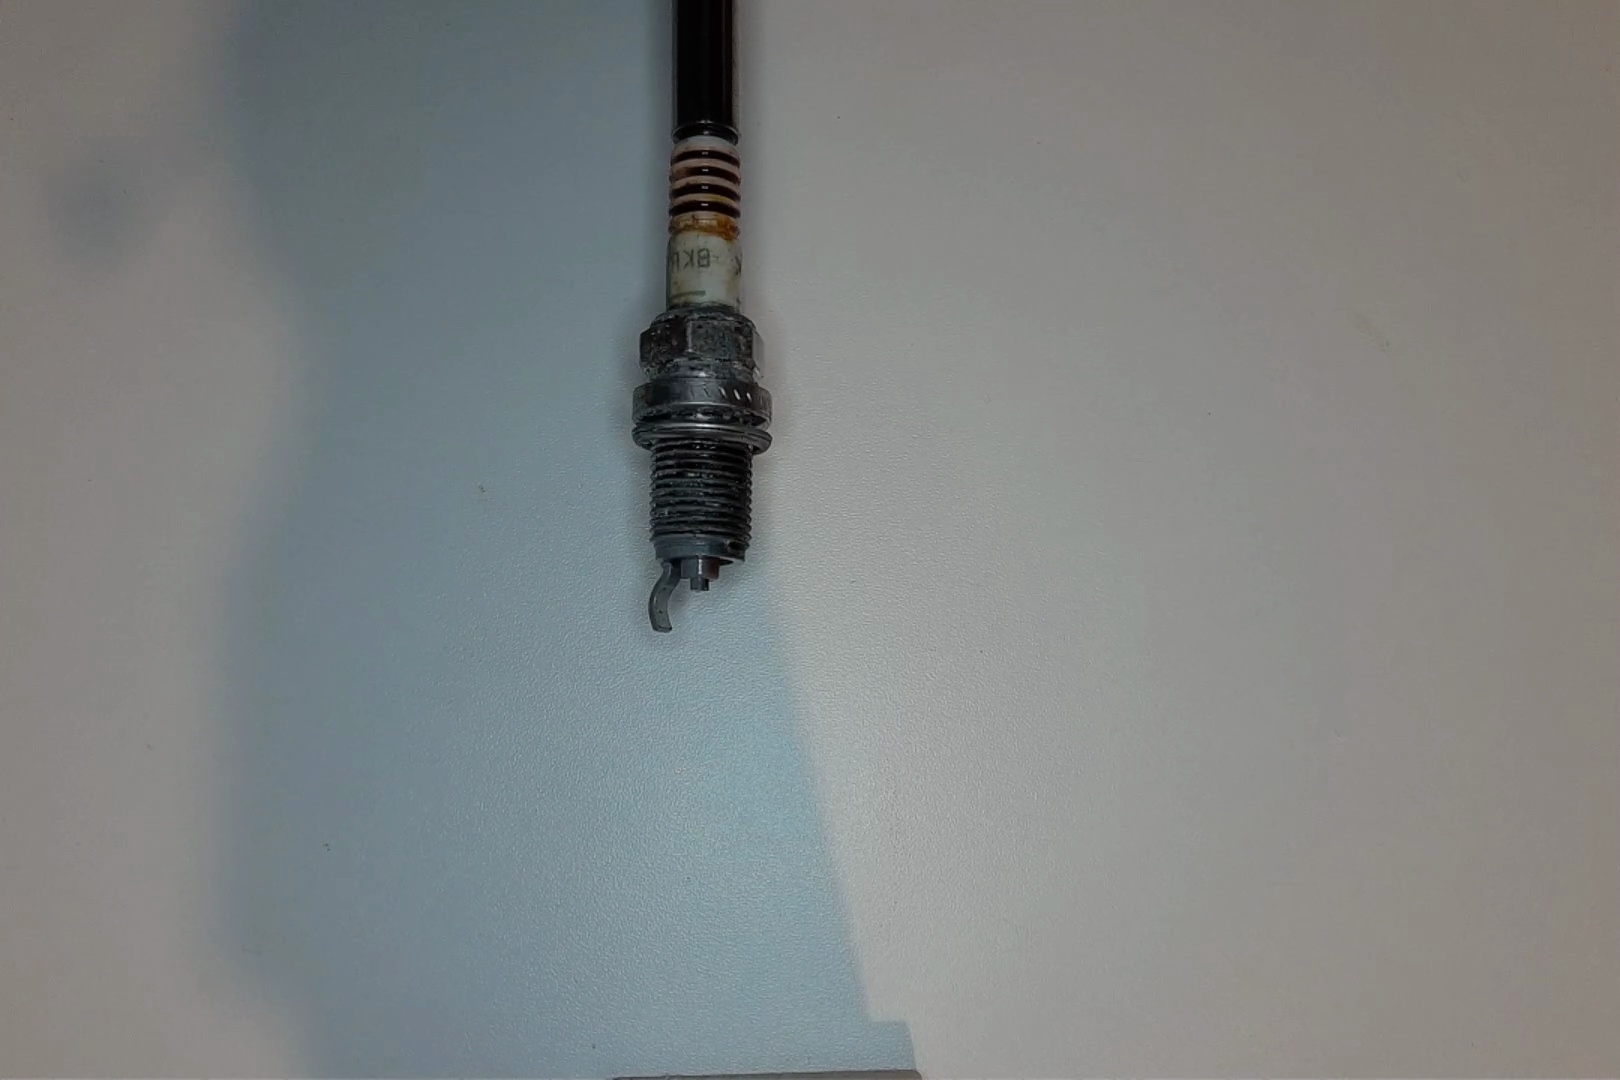
Label: anomaly